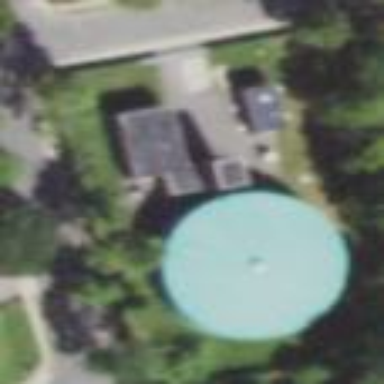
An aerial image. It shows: Man-made water works facility.